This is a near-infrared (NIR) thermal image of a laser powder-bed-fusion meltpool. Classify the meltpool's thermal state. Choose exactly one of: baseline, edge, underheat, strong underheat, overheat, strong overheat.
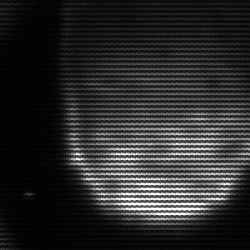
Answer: edge